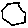
Label: hexagon